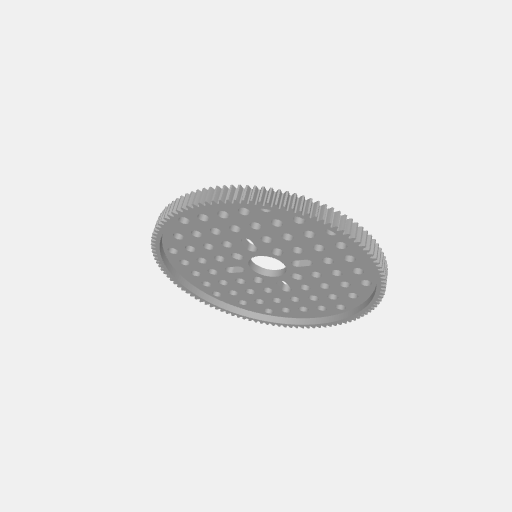
Part: HubMountAluminumGear105T